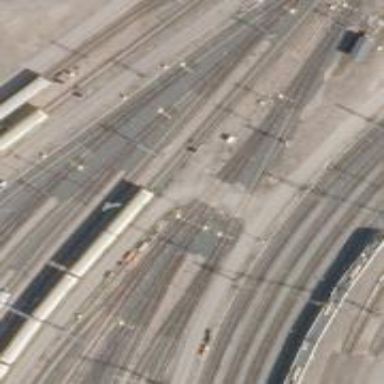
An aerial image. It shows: Rail yard with electrified contact lines for the trains.